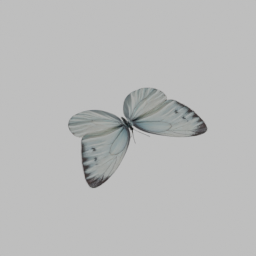
Label: animals